Question:
In my Excel sheet, I have VBA code to detect the last non-empty cell in Column A and add incremental serial number value in that cell (in below example cell A6 value should be SN104).
This processing is limited only to Column A, and in this image example first non-empty last cell is at A6, sometimes it can be after 100 cells or 1000 cells.
Is there any simple way to handle this scenario?
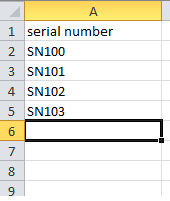
Answer: Something like
'''
Dim lngLastUsedRow as Integer
lngLastUsedRow = Range("A65536").End(xlUp).Row
Dim lngFirstEmptyRow as Integer
lngFirstEmptyRow = Range("A65536").End(xlUp).Offset(1,0)
// do your increment
newValue = Cint(Mid(CurrentWorkSheet.Range("A" + lngLastUsedRow).Value,2)) + 1
CurrentWorkSheet.Range("A" & lngFirstEmptyRow).Value = "SN" + newValue
'''
I don't have excel on me, I can't test it right now. But this should get you started.